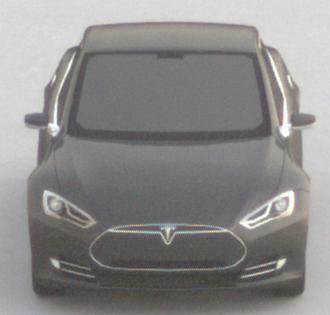
Make: Tesla
Model: Model S 60
Detailed model: Model S
Model produced from: 2013/10
Model produced until: 2014/10
Doors: 5
Color: gray
Road condition: dry road
Daytime: sunrise or sunset
Contrast: low contrast